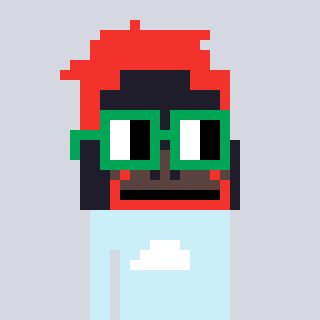
a pixel art character with square green glasses, a orangutan-shaped head and a cold-colored body on a cool background